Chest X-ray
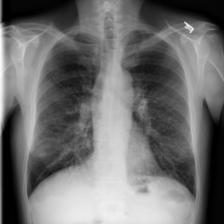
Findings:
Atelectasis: negative
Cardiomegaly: negative
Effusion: negative
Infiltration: negative
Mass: negative
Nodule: negative
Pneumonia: negative
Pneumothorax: negative
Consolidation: negative
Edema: negative
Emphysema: negative
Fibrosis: negative
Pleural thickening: negative
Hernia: negative